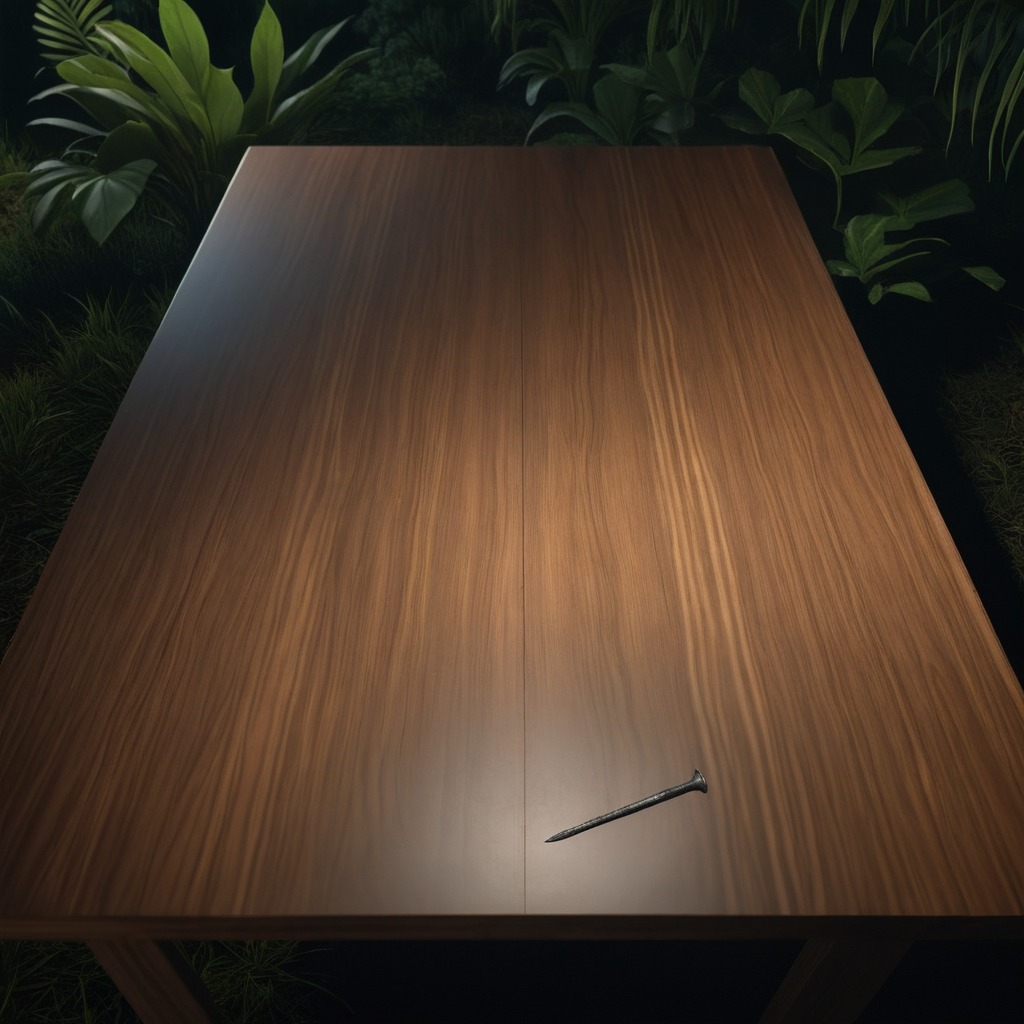
An iron nail is lying on a wooden table inside a jungle field workshop tent at night.